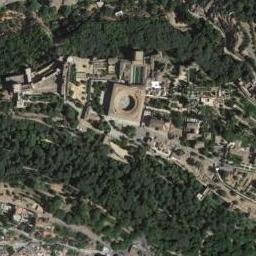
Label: palace